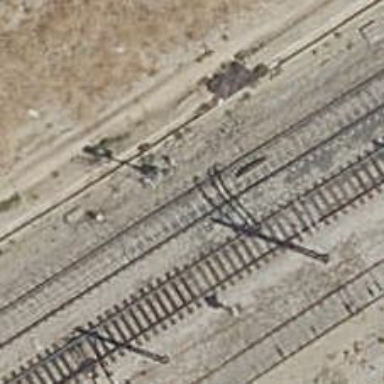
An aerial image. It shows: Railway with electrified contact lines.